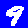
Digit: 9